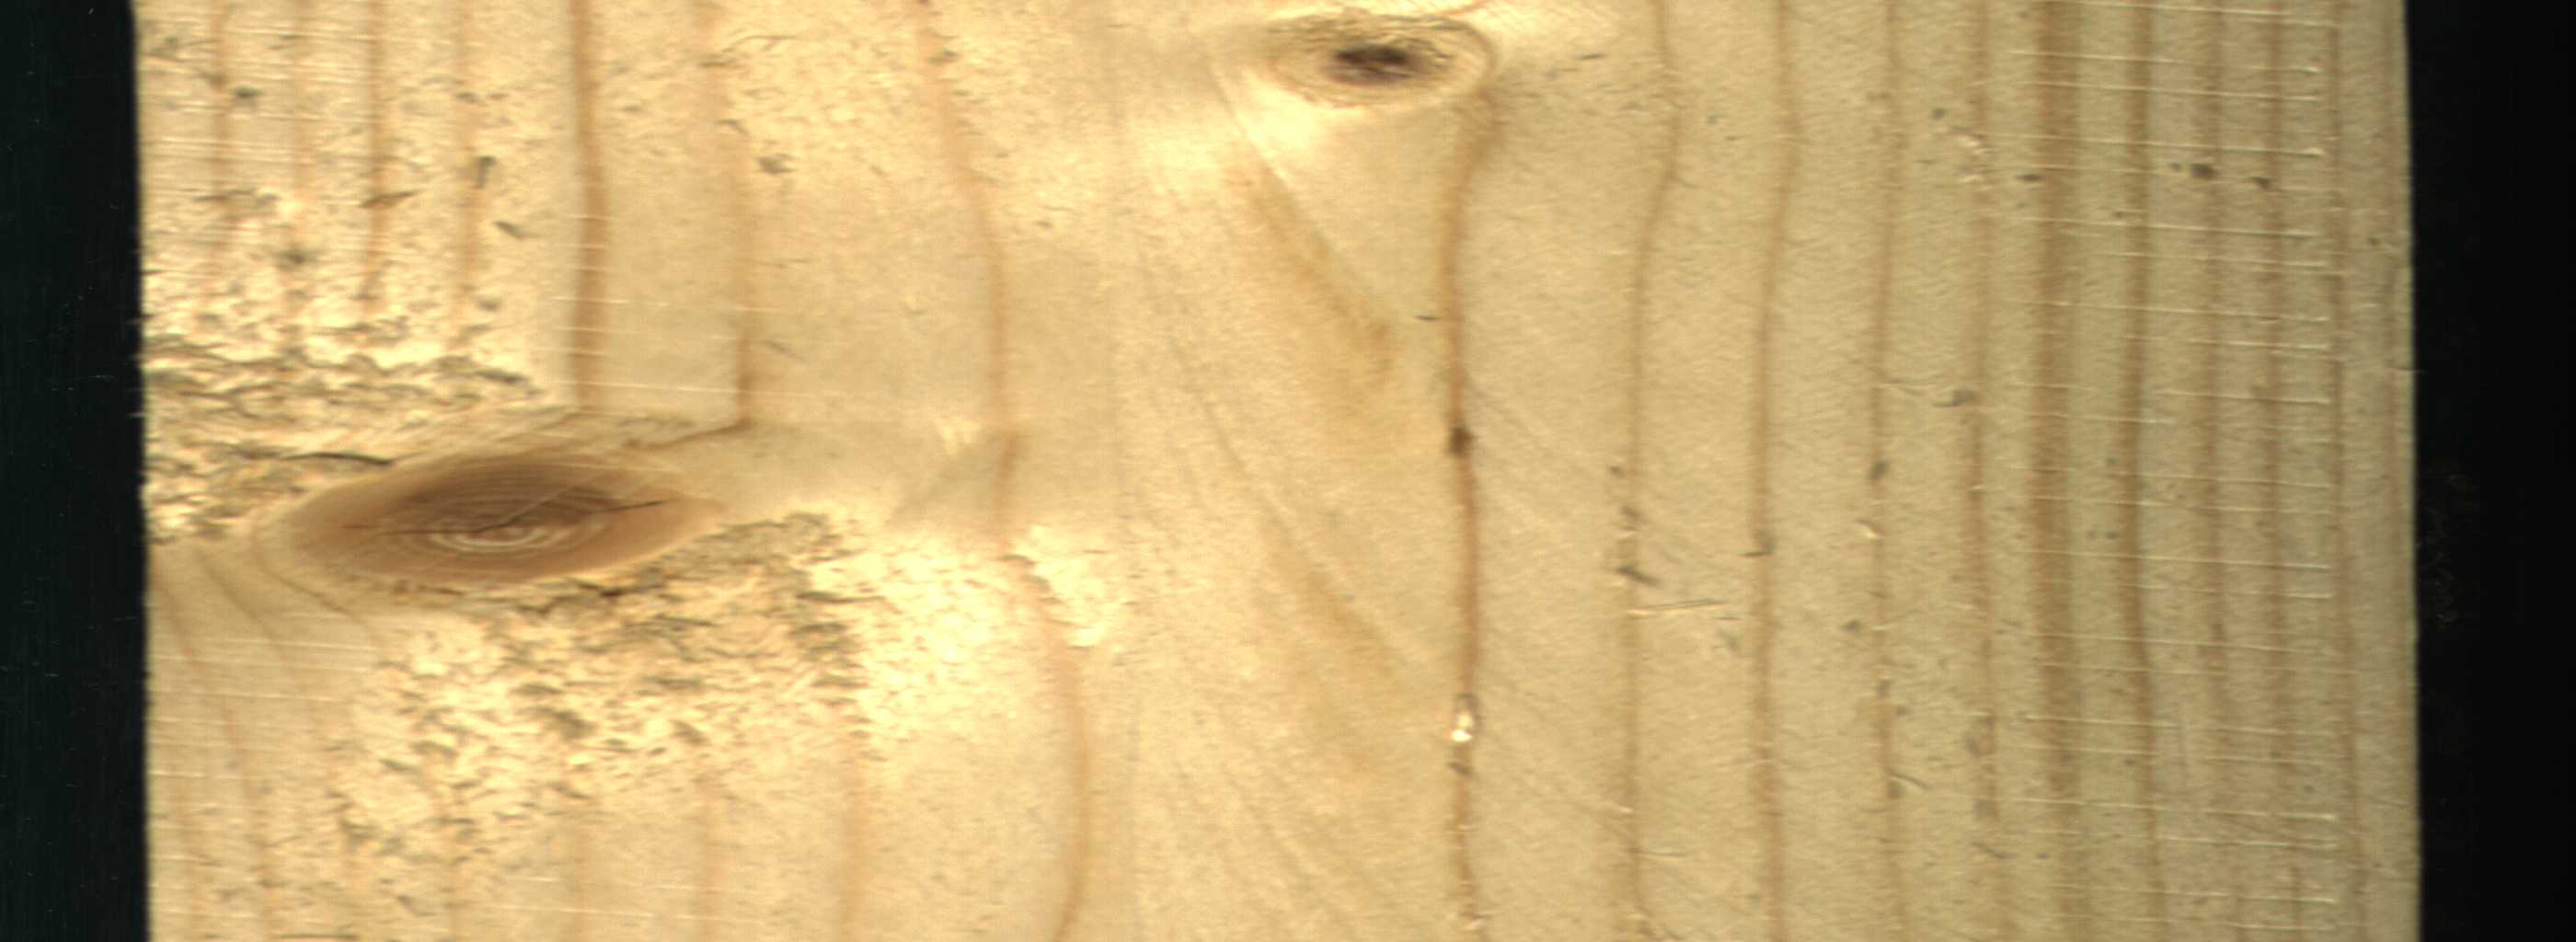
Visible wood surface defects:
knot_with_crack
Live_Knot